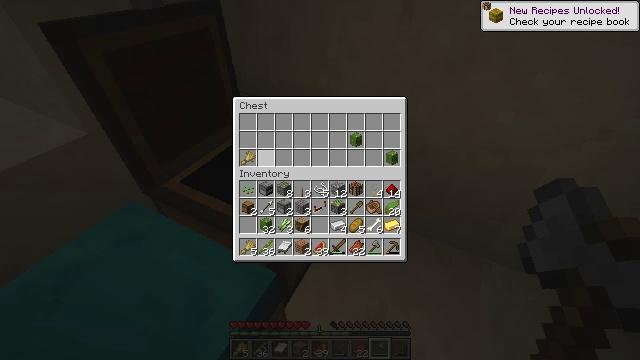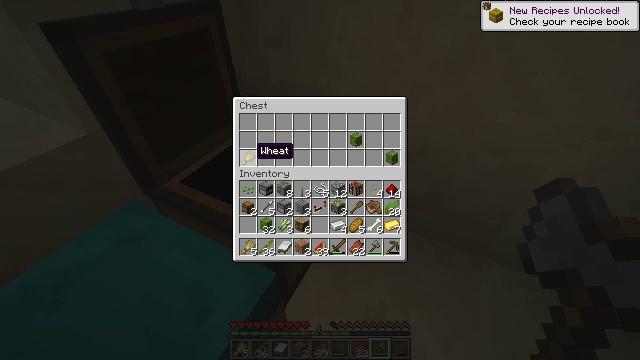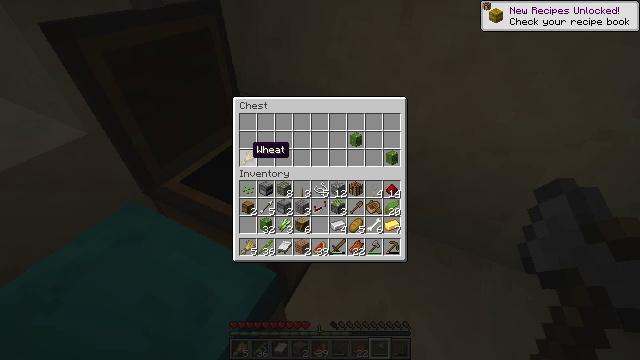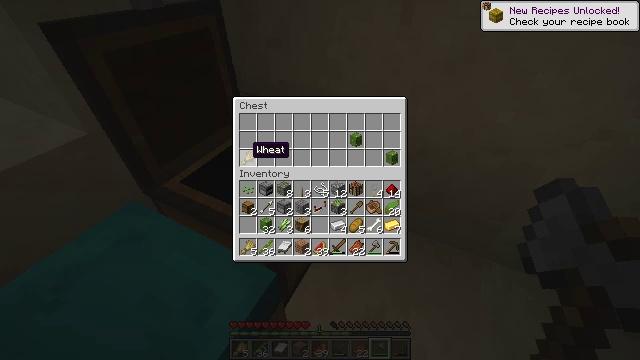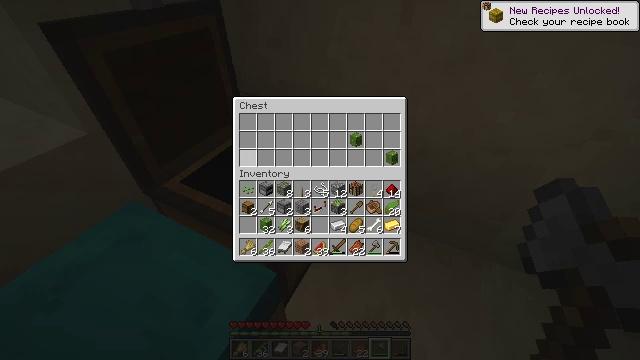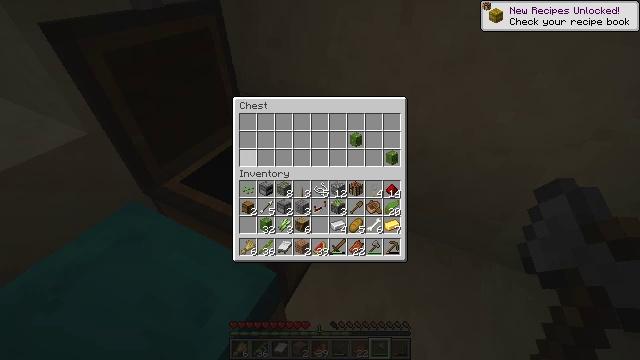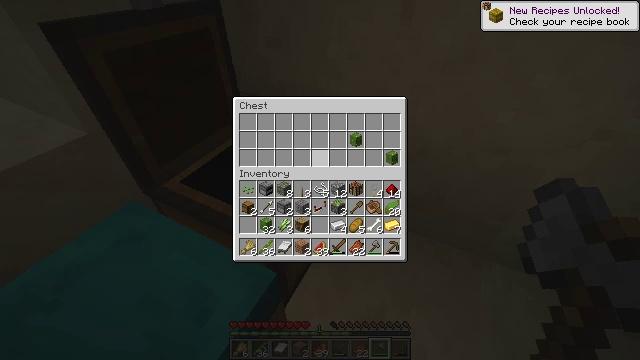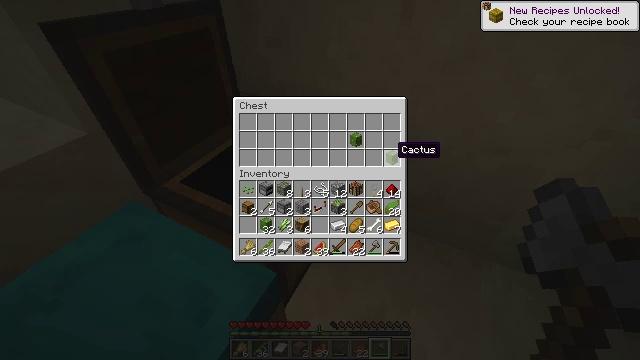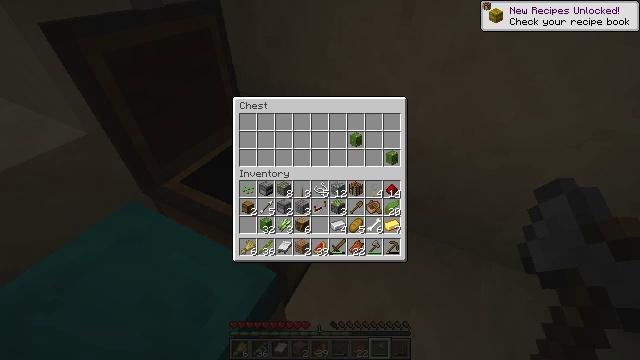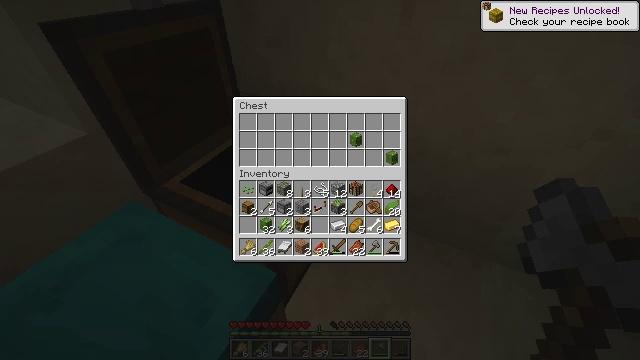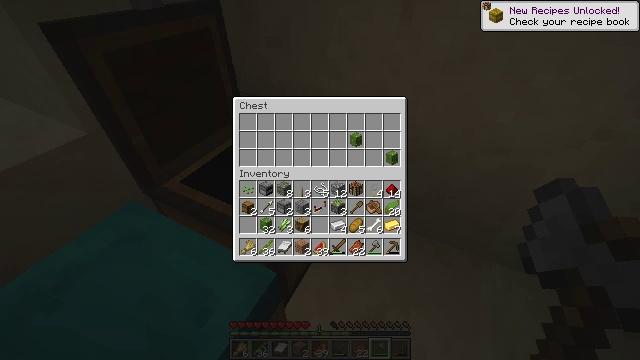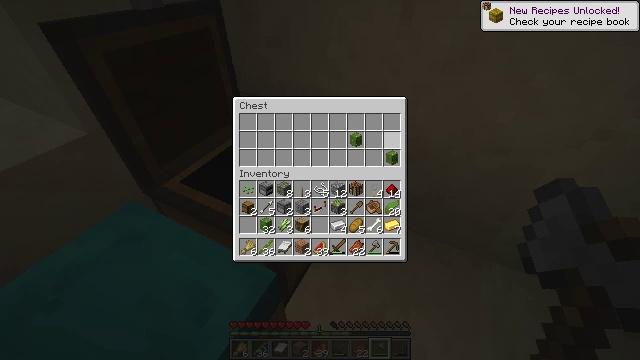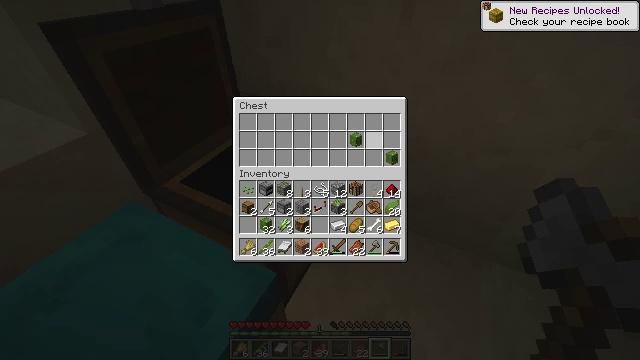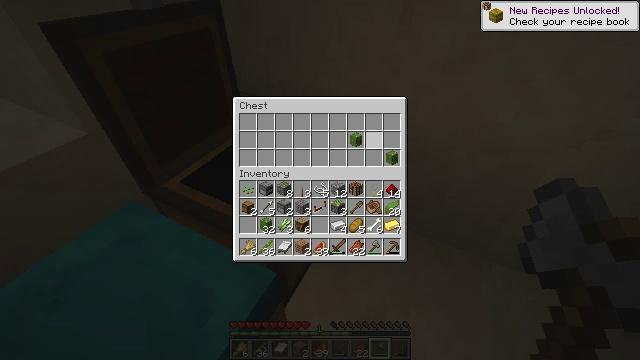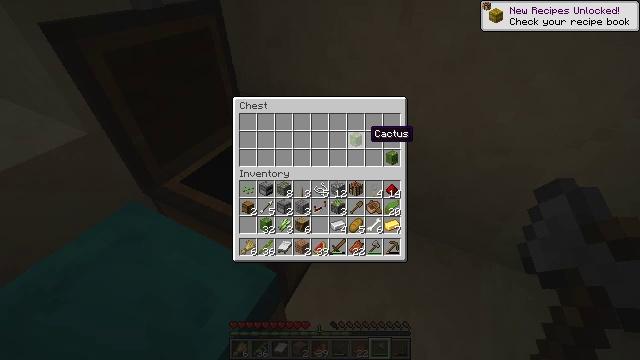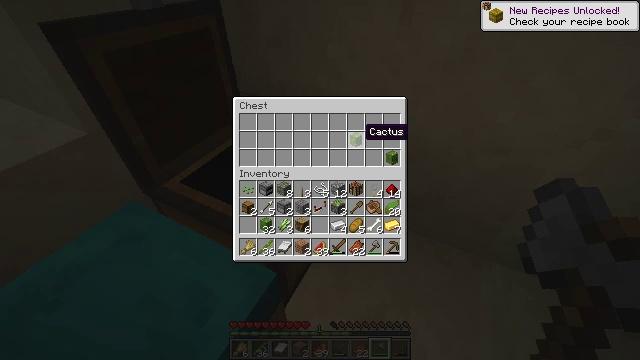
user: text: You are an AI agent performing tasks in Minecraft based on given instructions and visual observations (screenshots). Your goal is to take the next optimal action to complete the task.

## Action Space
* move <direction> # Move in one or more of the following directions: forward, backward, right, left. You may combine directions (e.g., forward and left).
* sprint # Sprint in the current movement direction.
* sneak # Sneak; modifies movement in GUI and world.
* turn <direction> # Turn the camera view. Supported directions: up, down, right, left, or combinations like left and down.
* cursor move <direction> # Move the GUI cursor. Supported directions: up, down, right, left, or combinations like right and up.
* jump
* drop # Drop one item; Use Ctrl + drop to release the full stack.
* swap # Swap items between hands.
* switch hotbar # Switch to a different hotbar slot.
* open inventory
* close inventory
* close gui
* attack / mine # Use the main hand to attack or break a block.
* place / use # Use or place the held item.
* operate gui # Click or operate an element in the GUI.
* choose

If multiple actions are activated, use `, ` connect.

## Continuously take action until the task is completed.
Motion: motion action
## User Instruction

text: Mine the smooth sandstone slab from the structure.
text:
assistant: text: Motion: sneak, cursor move left
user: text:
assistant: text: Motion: sneak
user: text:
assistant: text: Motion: sneak
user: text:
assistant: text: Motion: sneak, operate gui
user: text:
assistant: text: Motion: sneak, cursor move right, operate gui
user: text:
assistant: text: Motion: sneak, cursor move right, operate gui
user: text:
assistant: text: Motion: sneak, cursor move right
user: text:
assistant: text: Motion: sneak, cursor move right
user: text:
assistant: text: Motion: sneak
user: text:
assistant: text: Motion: sneak
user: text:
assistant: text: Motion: sneak, cursor move left
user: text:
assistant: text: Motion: sneak, cursor move left
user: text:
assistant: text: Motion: sneak, cursor move left
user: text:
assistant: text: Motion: sneak
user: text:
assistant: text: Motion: sneak
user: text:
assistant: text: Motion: sneak
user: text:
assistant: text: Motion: sneak, operate gui
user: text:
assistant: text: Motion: sneak, operate gui
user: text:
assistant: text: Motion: sneak, cursor move right and down
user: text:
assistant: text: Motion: sneak
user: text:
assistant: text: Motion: sneak
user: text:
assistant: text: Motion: sneak, operate gui
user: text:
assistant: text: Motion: sneak, operate gui
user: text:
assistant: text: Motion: sneak, operate gui
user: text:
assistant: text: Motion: sneak
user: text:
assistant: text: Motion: sneak
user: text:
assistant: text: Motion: sneak
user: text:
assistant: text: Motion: no_op
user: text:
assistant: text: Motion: no_op
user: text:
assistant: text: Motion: no_op